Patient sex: M
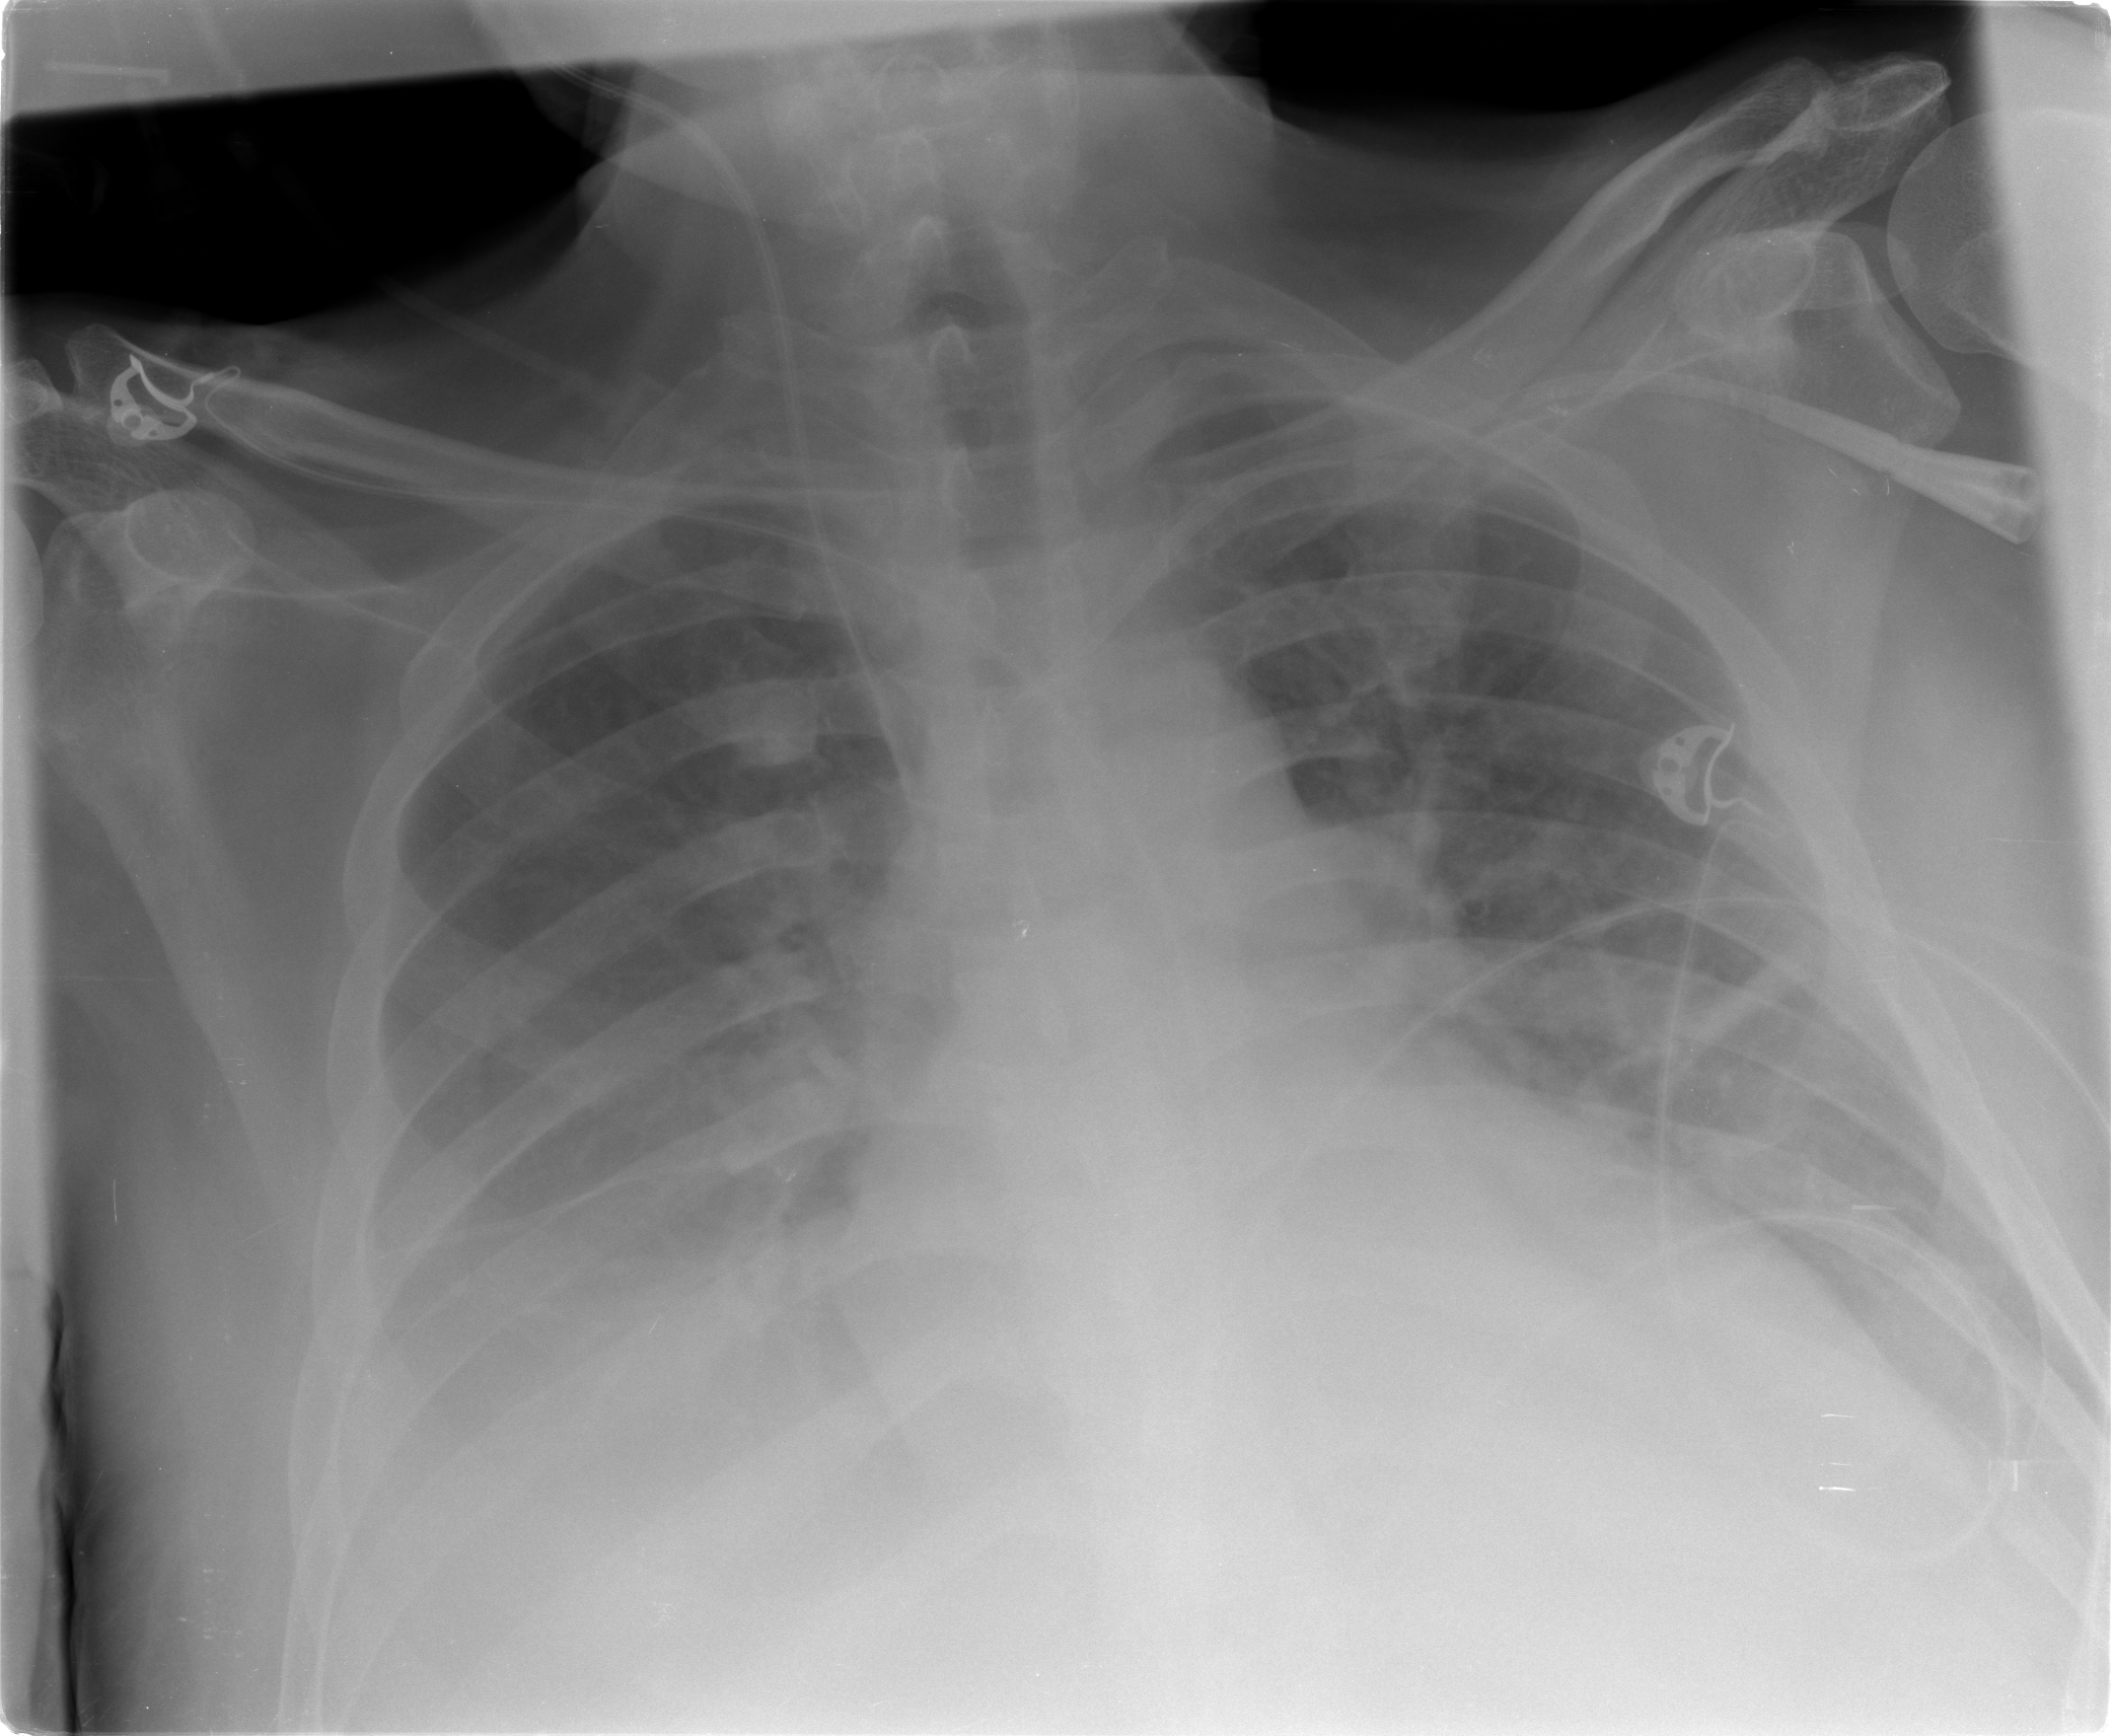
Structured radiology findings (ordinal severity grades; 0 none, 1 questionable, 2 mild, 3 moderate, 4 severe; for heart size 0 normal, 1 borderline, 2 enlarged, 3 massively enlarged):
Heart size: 2
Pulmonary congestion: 2
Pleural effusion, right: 3
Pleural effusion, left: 2
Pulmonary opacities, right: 0
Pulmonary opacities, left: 0
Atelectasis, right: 2
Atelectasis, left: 2